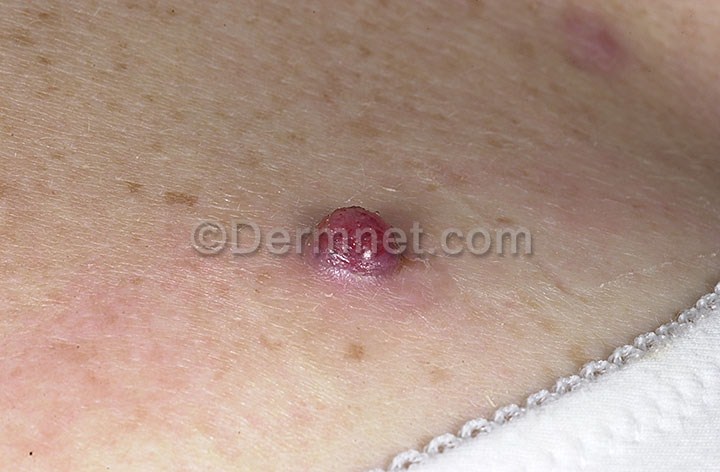
Disease: Vascular Tumors